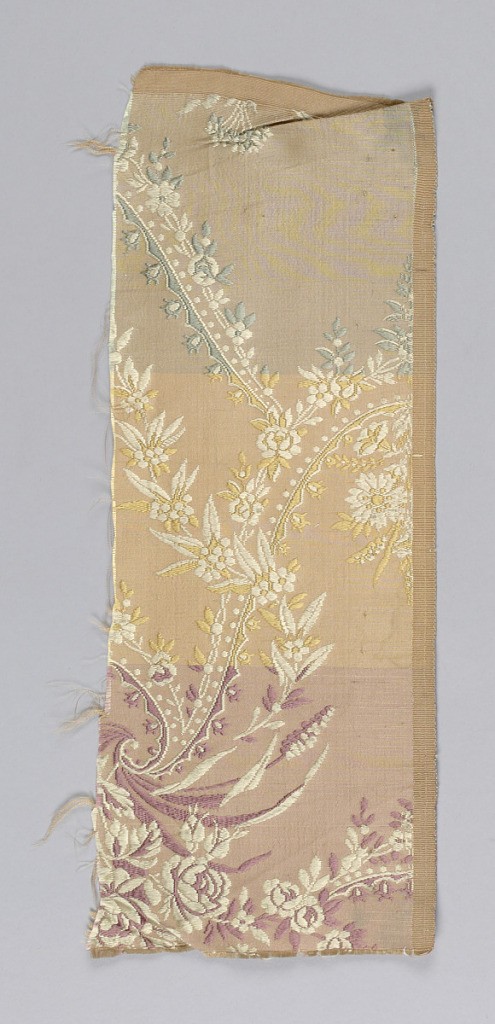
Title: Sample
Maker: Orinoka Mills, Philadelphia, Pennsylvania, USA
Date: ca. 1910
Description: Light brown warp with white and blue weft, white and gold color weft, and white and dark pink weft.